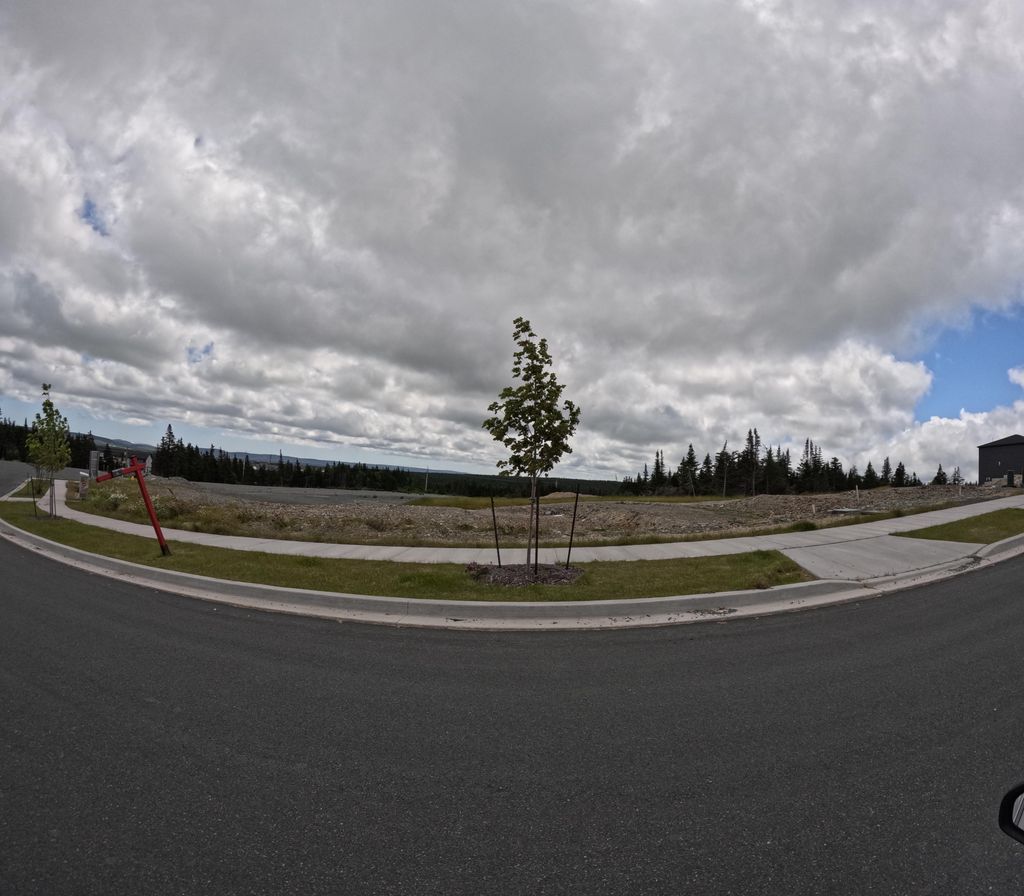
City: st_johns